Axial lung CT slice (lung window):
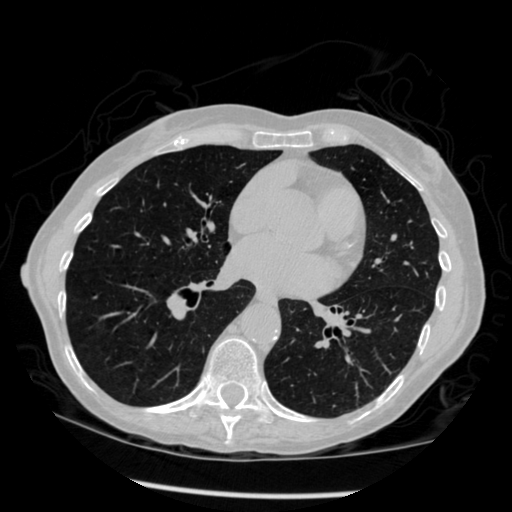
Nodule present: no